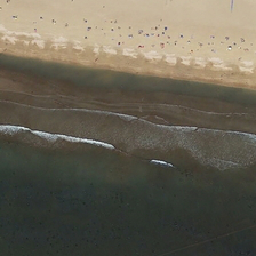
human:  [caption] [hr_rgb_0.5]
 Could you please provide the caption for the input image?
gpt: Some people are on the yellow beach near the green ocean.

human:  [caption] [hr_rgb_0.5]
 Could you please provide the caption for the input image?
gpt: The sea beat white waves on the beach.

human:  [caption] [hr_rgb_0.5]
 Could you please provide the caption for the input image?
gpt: Some people are on the yellow beach near the green ocean.

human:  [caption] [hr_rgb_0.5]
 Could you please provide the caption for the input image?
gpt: The sea beat the white waves on the beach.

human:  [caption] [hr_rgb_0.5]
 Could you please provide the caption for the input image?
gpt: The sea beat the white spray on the beach.